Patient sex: M
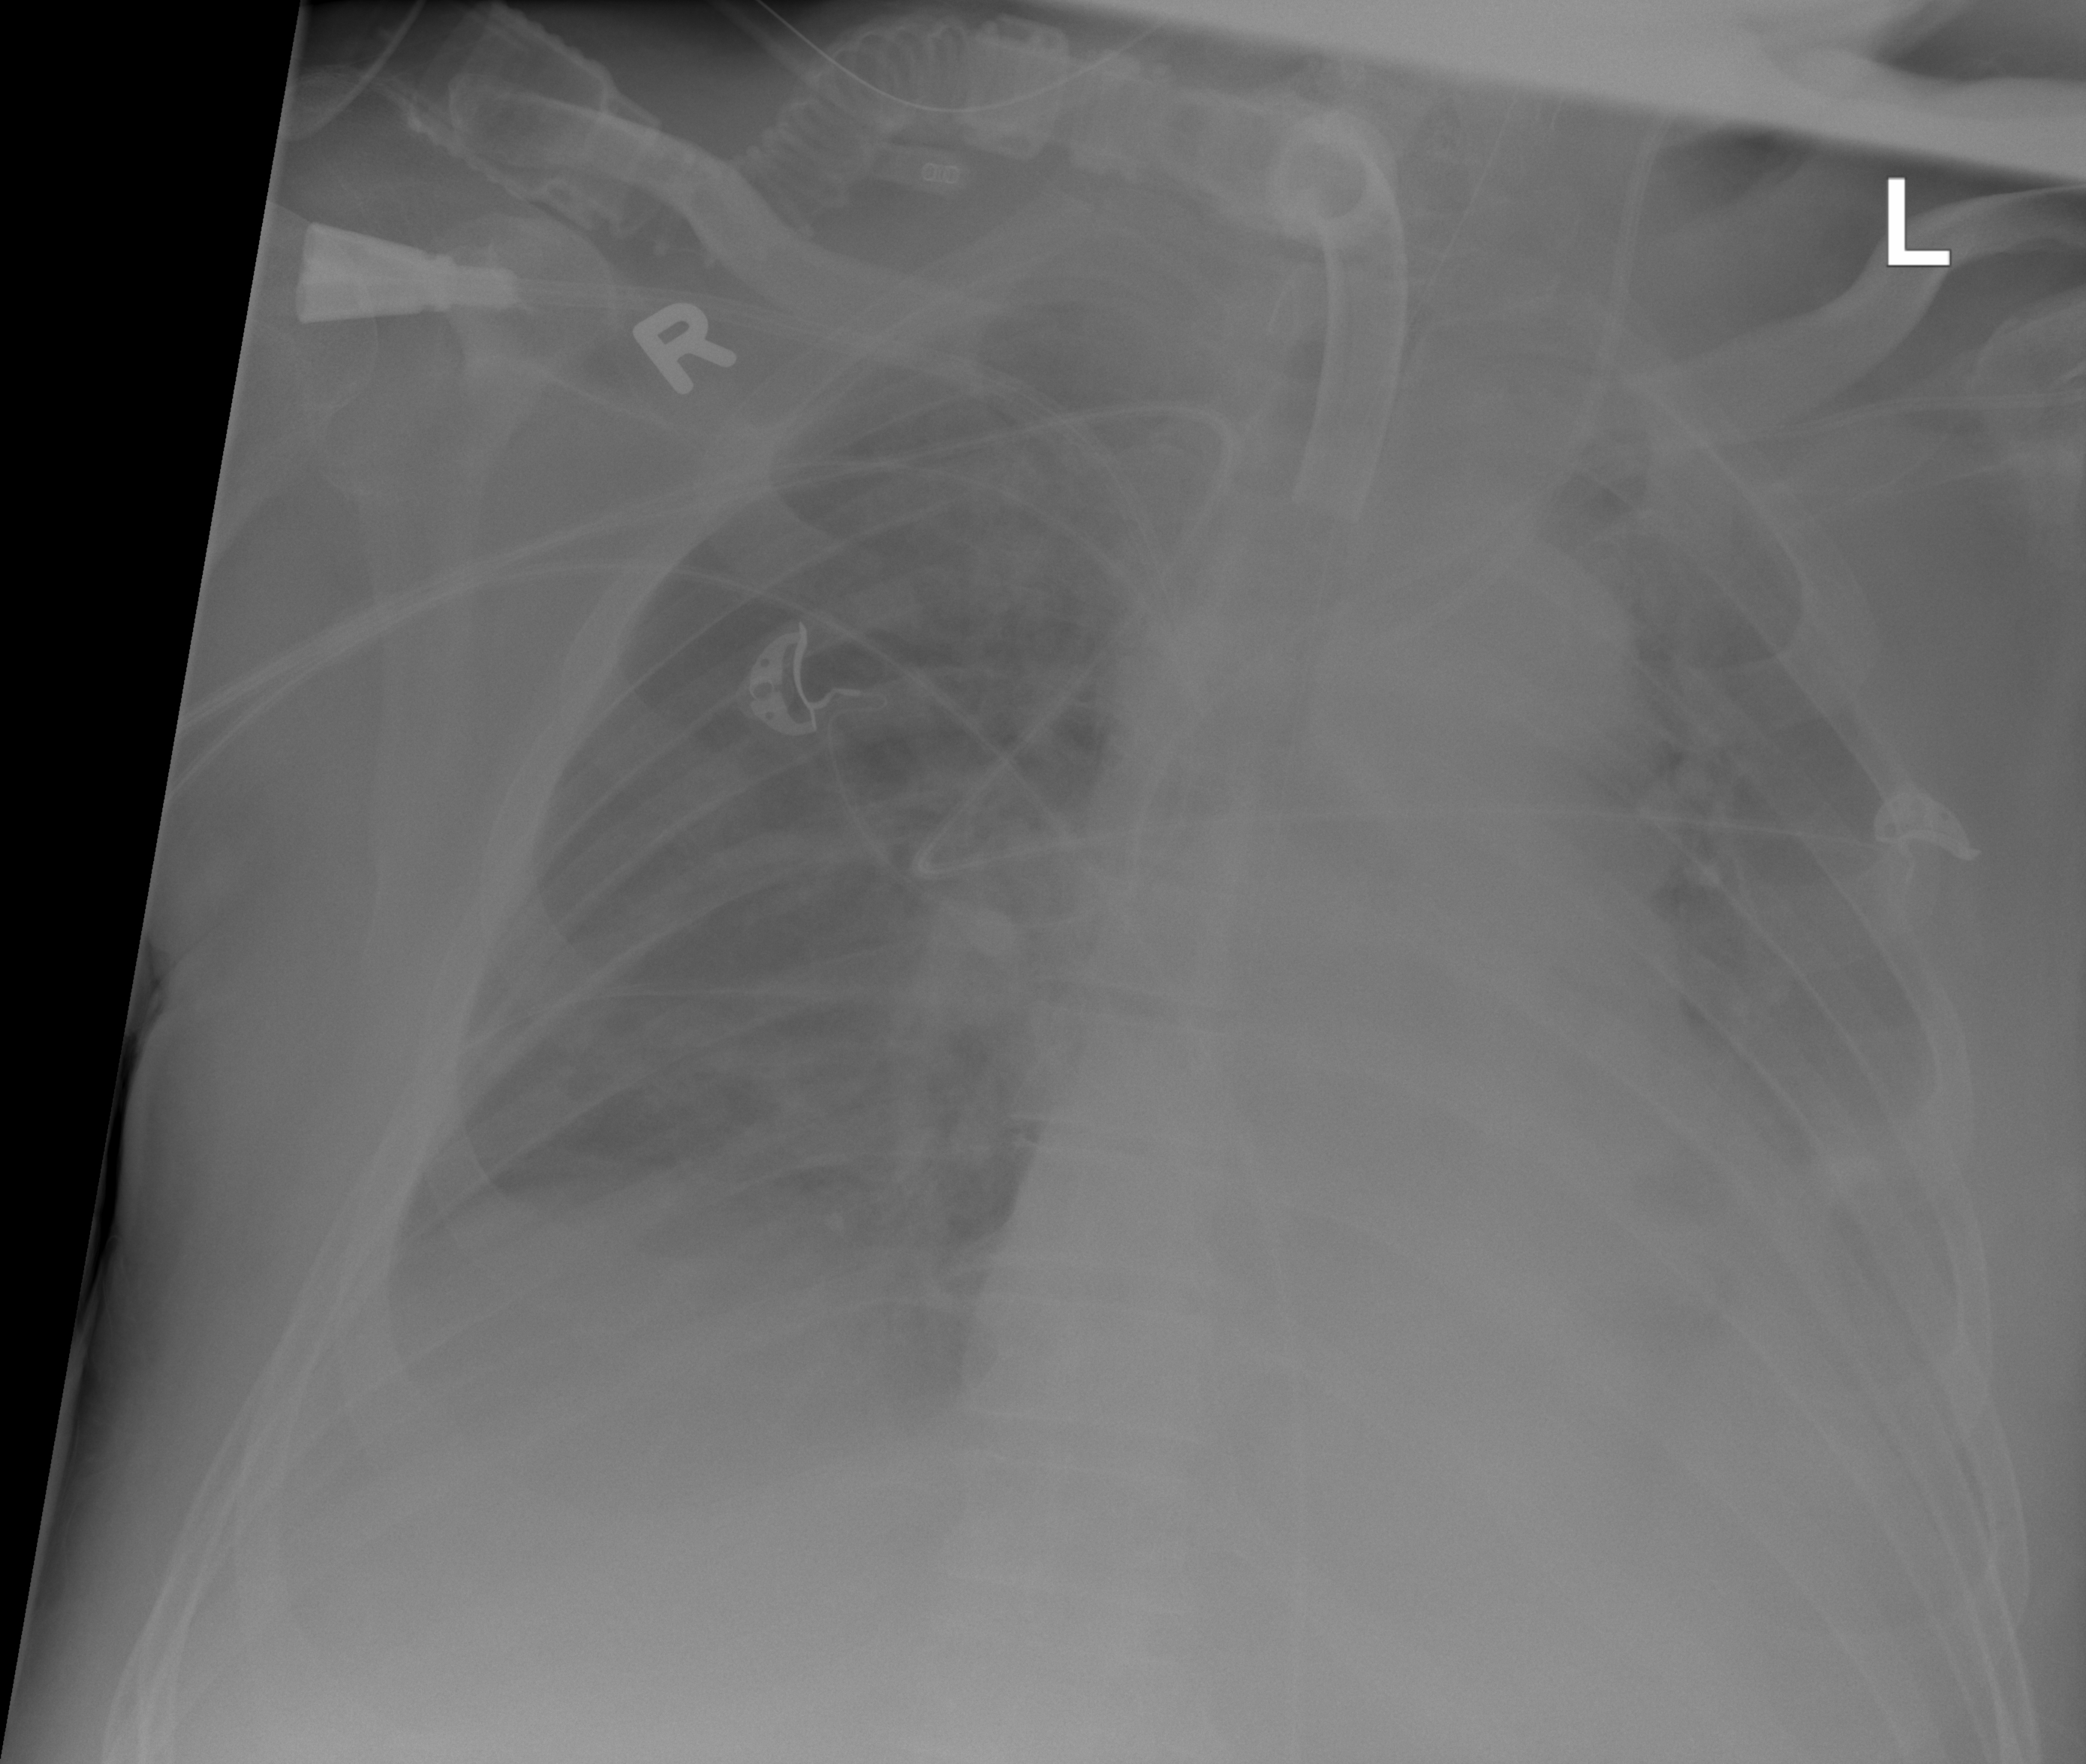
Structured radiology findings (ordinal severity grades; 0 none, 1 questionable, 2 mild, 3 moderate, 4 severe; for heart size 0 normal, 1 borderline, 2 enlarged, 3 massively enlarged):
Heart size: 2
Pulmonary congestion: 2
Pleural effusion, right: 2
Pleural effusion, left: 3
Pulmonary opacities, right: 2
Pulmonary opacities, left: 2
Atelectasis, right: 0
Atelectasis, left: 2